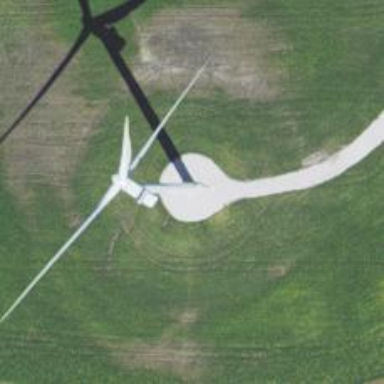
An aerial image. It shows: Wind generator with horizontal axis. The wind turbine is from Vestas.